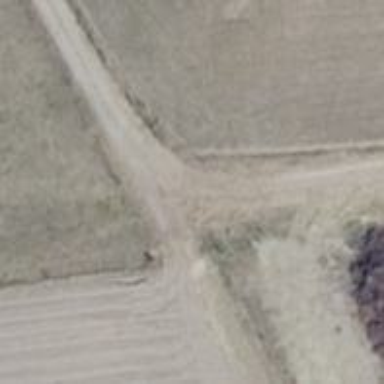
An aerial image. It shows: Sandy track road with grade4 tracktype.